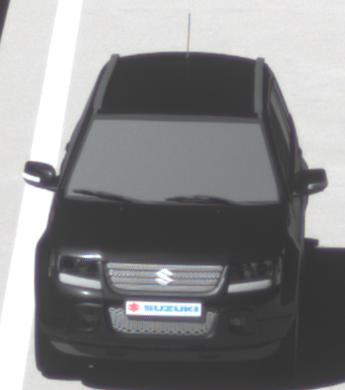
Make: Suzuki
Model: Grand Vitara
Detailed model: Gen. 1 JT
Model produced from: 2009
Model produced until: 2012
Doors: 5
Color: black
Road condition: dry road
Daytime: midday
Contrast: high contrast